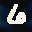
Label: 6